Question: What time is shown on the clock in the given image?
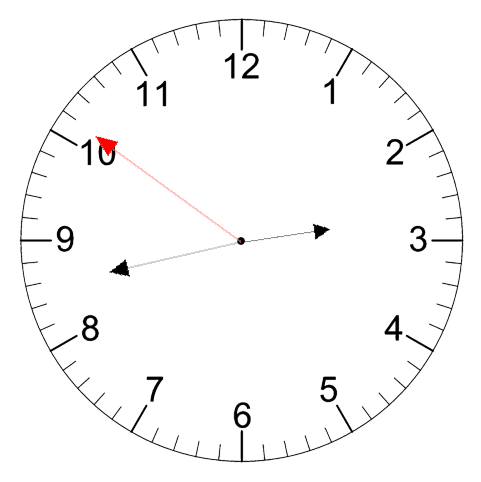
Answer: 02:42:51